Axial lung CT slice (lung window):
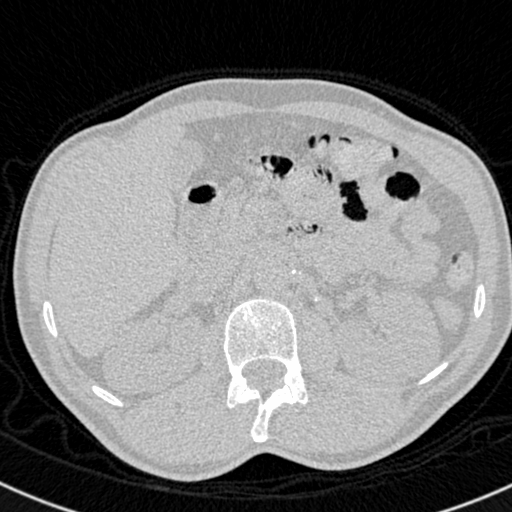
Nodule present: no